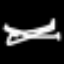
Label: airplane